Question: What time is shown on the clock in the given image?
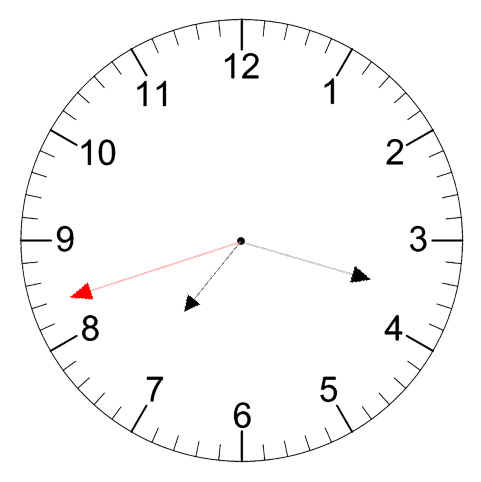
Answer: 07:17:42